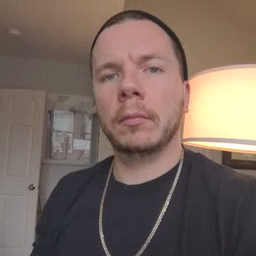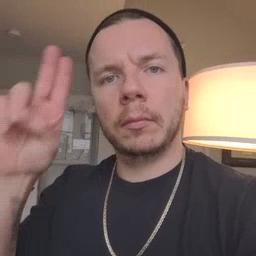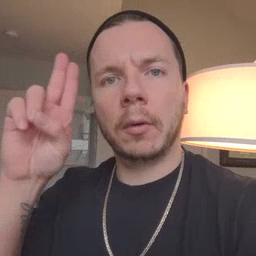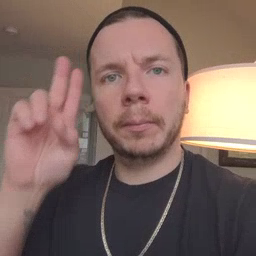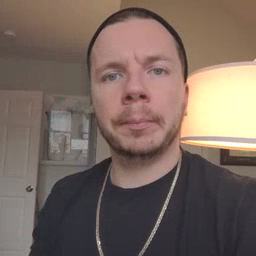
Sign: uncle